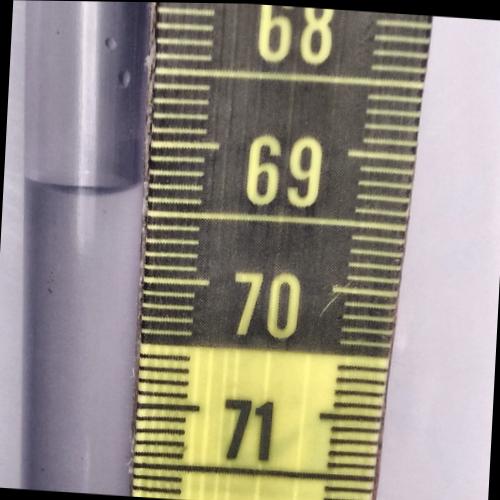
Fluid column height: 69.3 cm